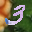
Label: 3